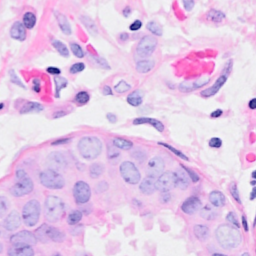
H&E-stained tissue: Breast